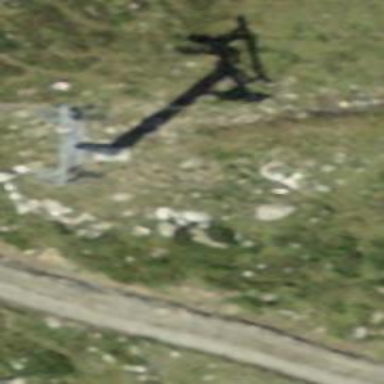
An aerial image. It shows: Chair lift.